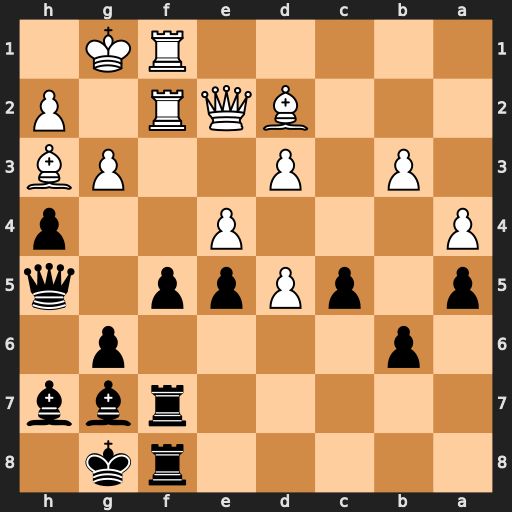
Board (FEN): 5rk1/5rbb/1p4p1/p1pPpp1q/P3P2p/1P1P2PB/3BQR1P/5RK1
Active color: b
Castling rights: -
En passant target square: -
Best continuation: hxg3 Rg2 Qxh3